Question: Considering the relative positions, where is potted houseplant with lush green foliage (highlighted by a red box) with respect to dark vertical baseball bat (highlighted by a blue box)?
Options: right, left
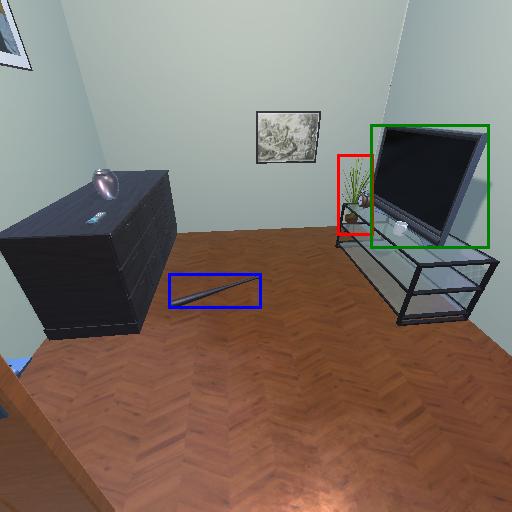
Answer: right